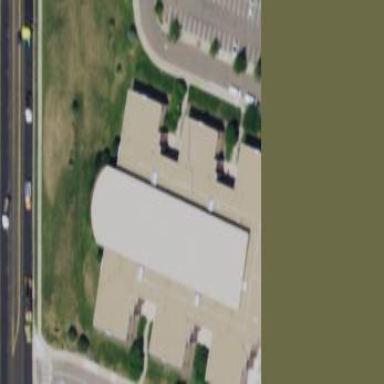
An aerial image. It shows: School building.